Question: I'm using the <URL> plugin in Vim to get highlighting of my custom C++ classes and members.
This trick I found <URL> allowed me to better understand how Vim considered certain words. In a way I can ask it now: "Okay, why have you put word in green?"
The strange thing is that it works well, except for (many) random cases, see:

My library's namespace 'sf' has been highlighted, and Vim tells 'hi<CTagsNamespace> trans<CTagsNamespace> lo<Constant>' when I ask it why, great.
But the 'std' hasn't, and the answer is 'hi<> trans<cParen> lo<>'.
My variable 'angle' has been spotted as a 'hi<CTagsMember> trans<CTagsMember> lo<Member>' (why not?), but its little bro' 'speed' hasn't: it is 'hi<> trans<cBlock> lo<>'.
So.. why? Is there a way Vim can actually read and understand my whole project, then highlight it the proper way?
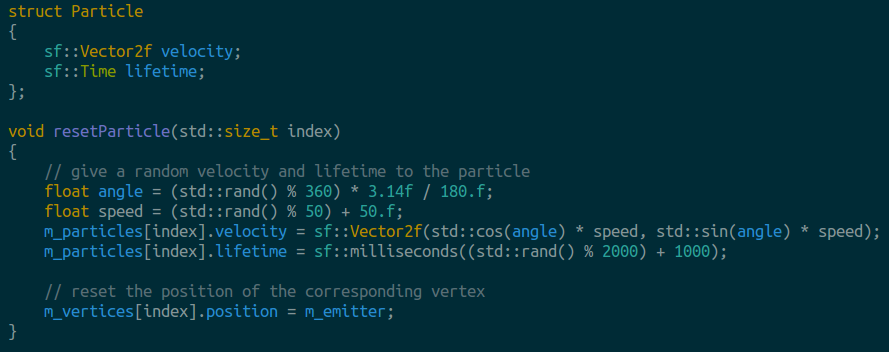
Answer: From TagHighlight description:
> TagHighlight is a plugin that highlights names of classes, variables,
types etc in source code in Vim. This makes it quicker and easier to
spot errors in your code.
, the typedefs, #defines, enumerated names etc are all clearly
highlighted in different colours.
You probably doesn't have the source for the std namespace, therefore no tags and thus no highlight.
Your ctags probably is not generating tags for local variables, thus speed gets no highlight. But you probably has a variable named angles as global or member variable, thus the local variable angle gets highlighted by accident.
And don't blame Vim, this is probably something to do about the plugin and your tags :)